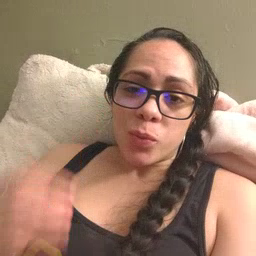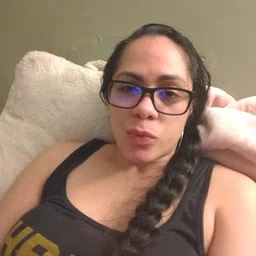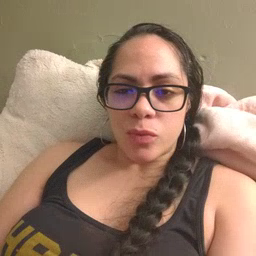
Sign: home